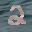
Label: 2